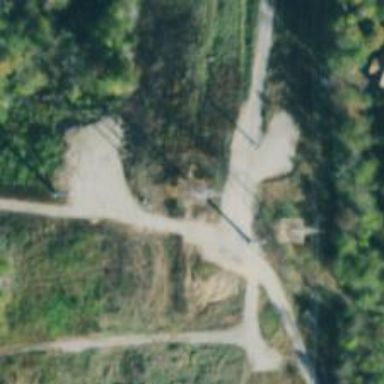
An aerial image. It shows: Lattice structure tower used for power distribution.